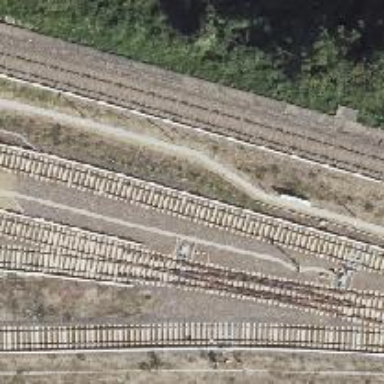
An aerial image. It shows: Yard used for service activities. There is electrified light rail track in the area.